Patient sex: M
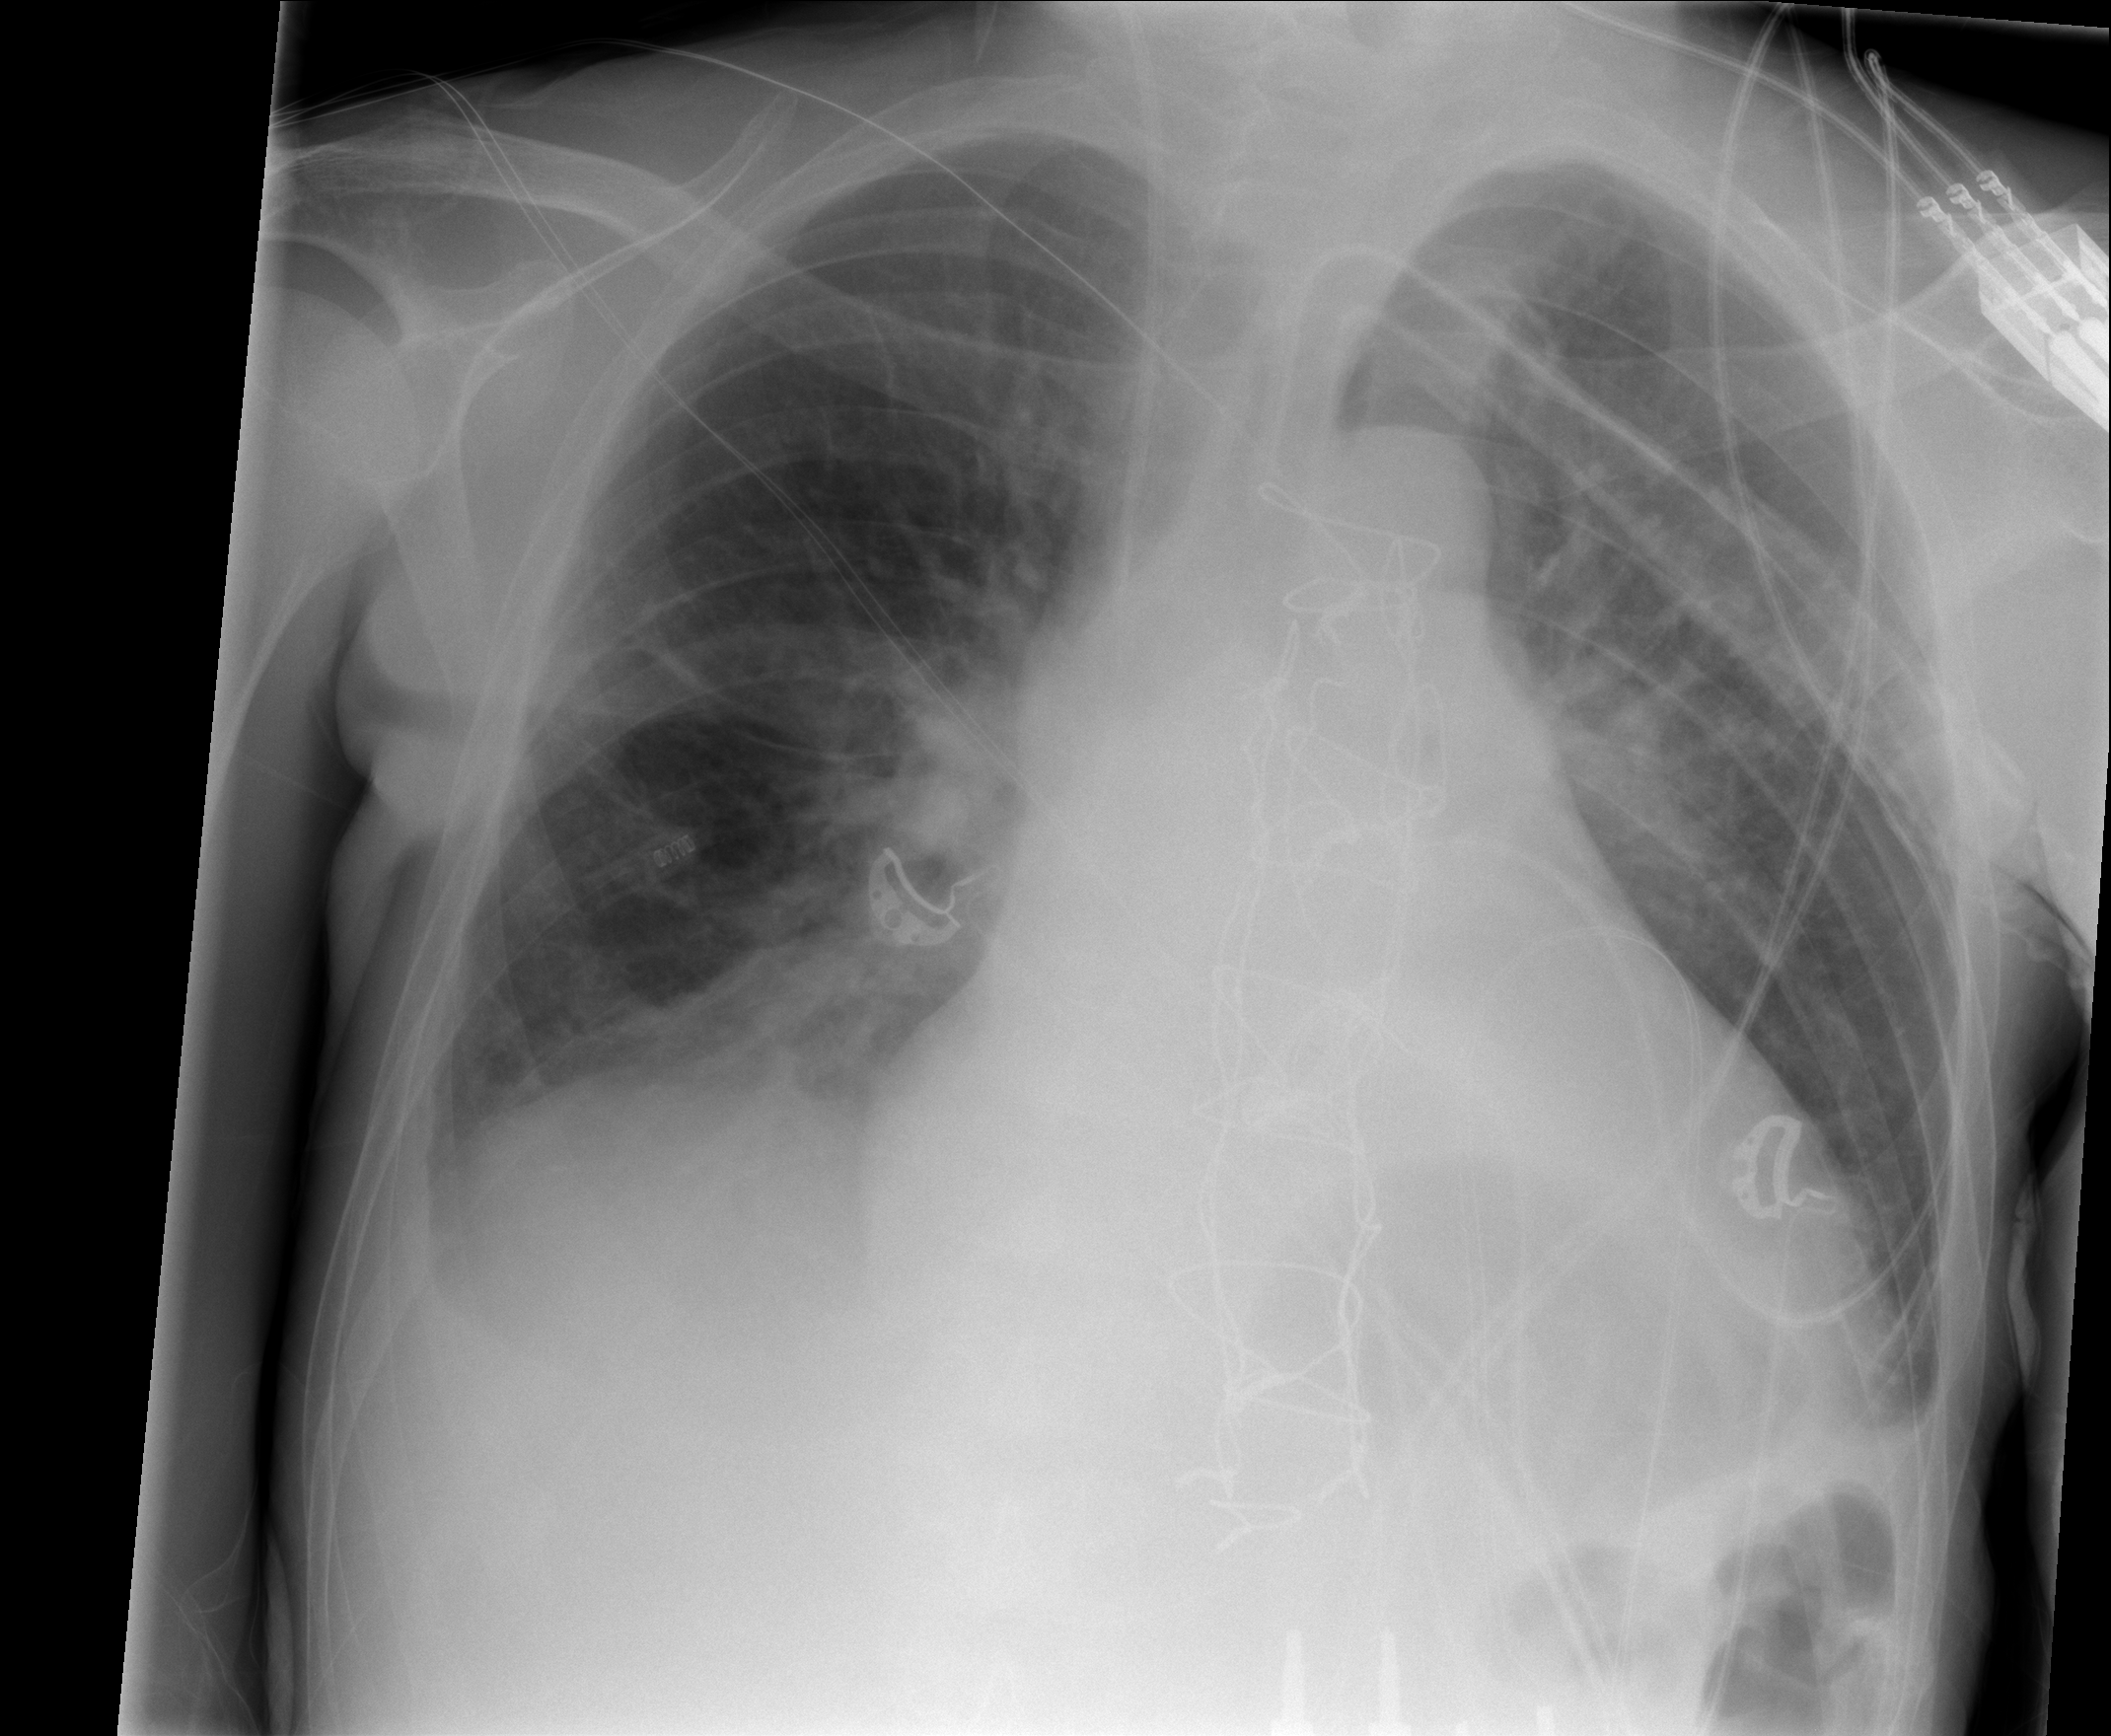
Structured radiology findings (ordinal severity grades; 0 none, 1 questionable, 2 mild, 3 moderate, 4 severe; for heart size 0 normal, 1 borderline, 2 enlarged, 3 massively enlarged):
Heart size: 3
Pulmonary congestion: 2
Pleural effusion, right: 1
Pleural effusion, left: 1
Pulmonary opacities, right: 2
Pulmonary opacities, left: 2
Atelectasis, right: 2
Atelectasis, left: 2